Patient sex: F
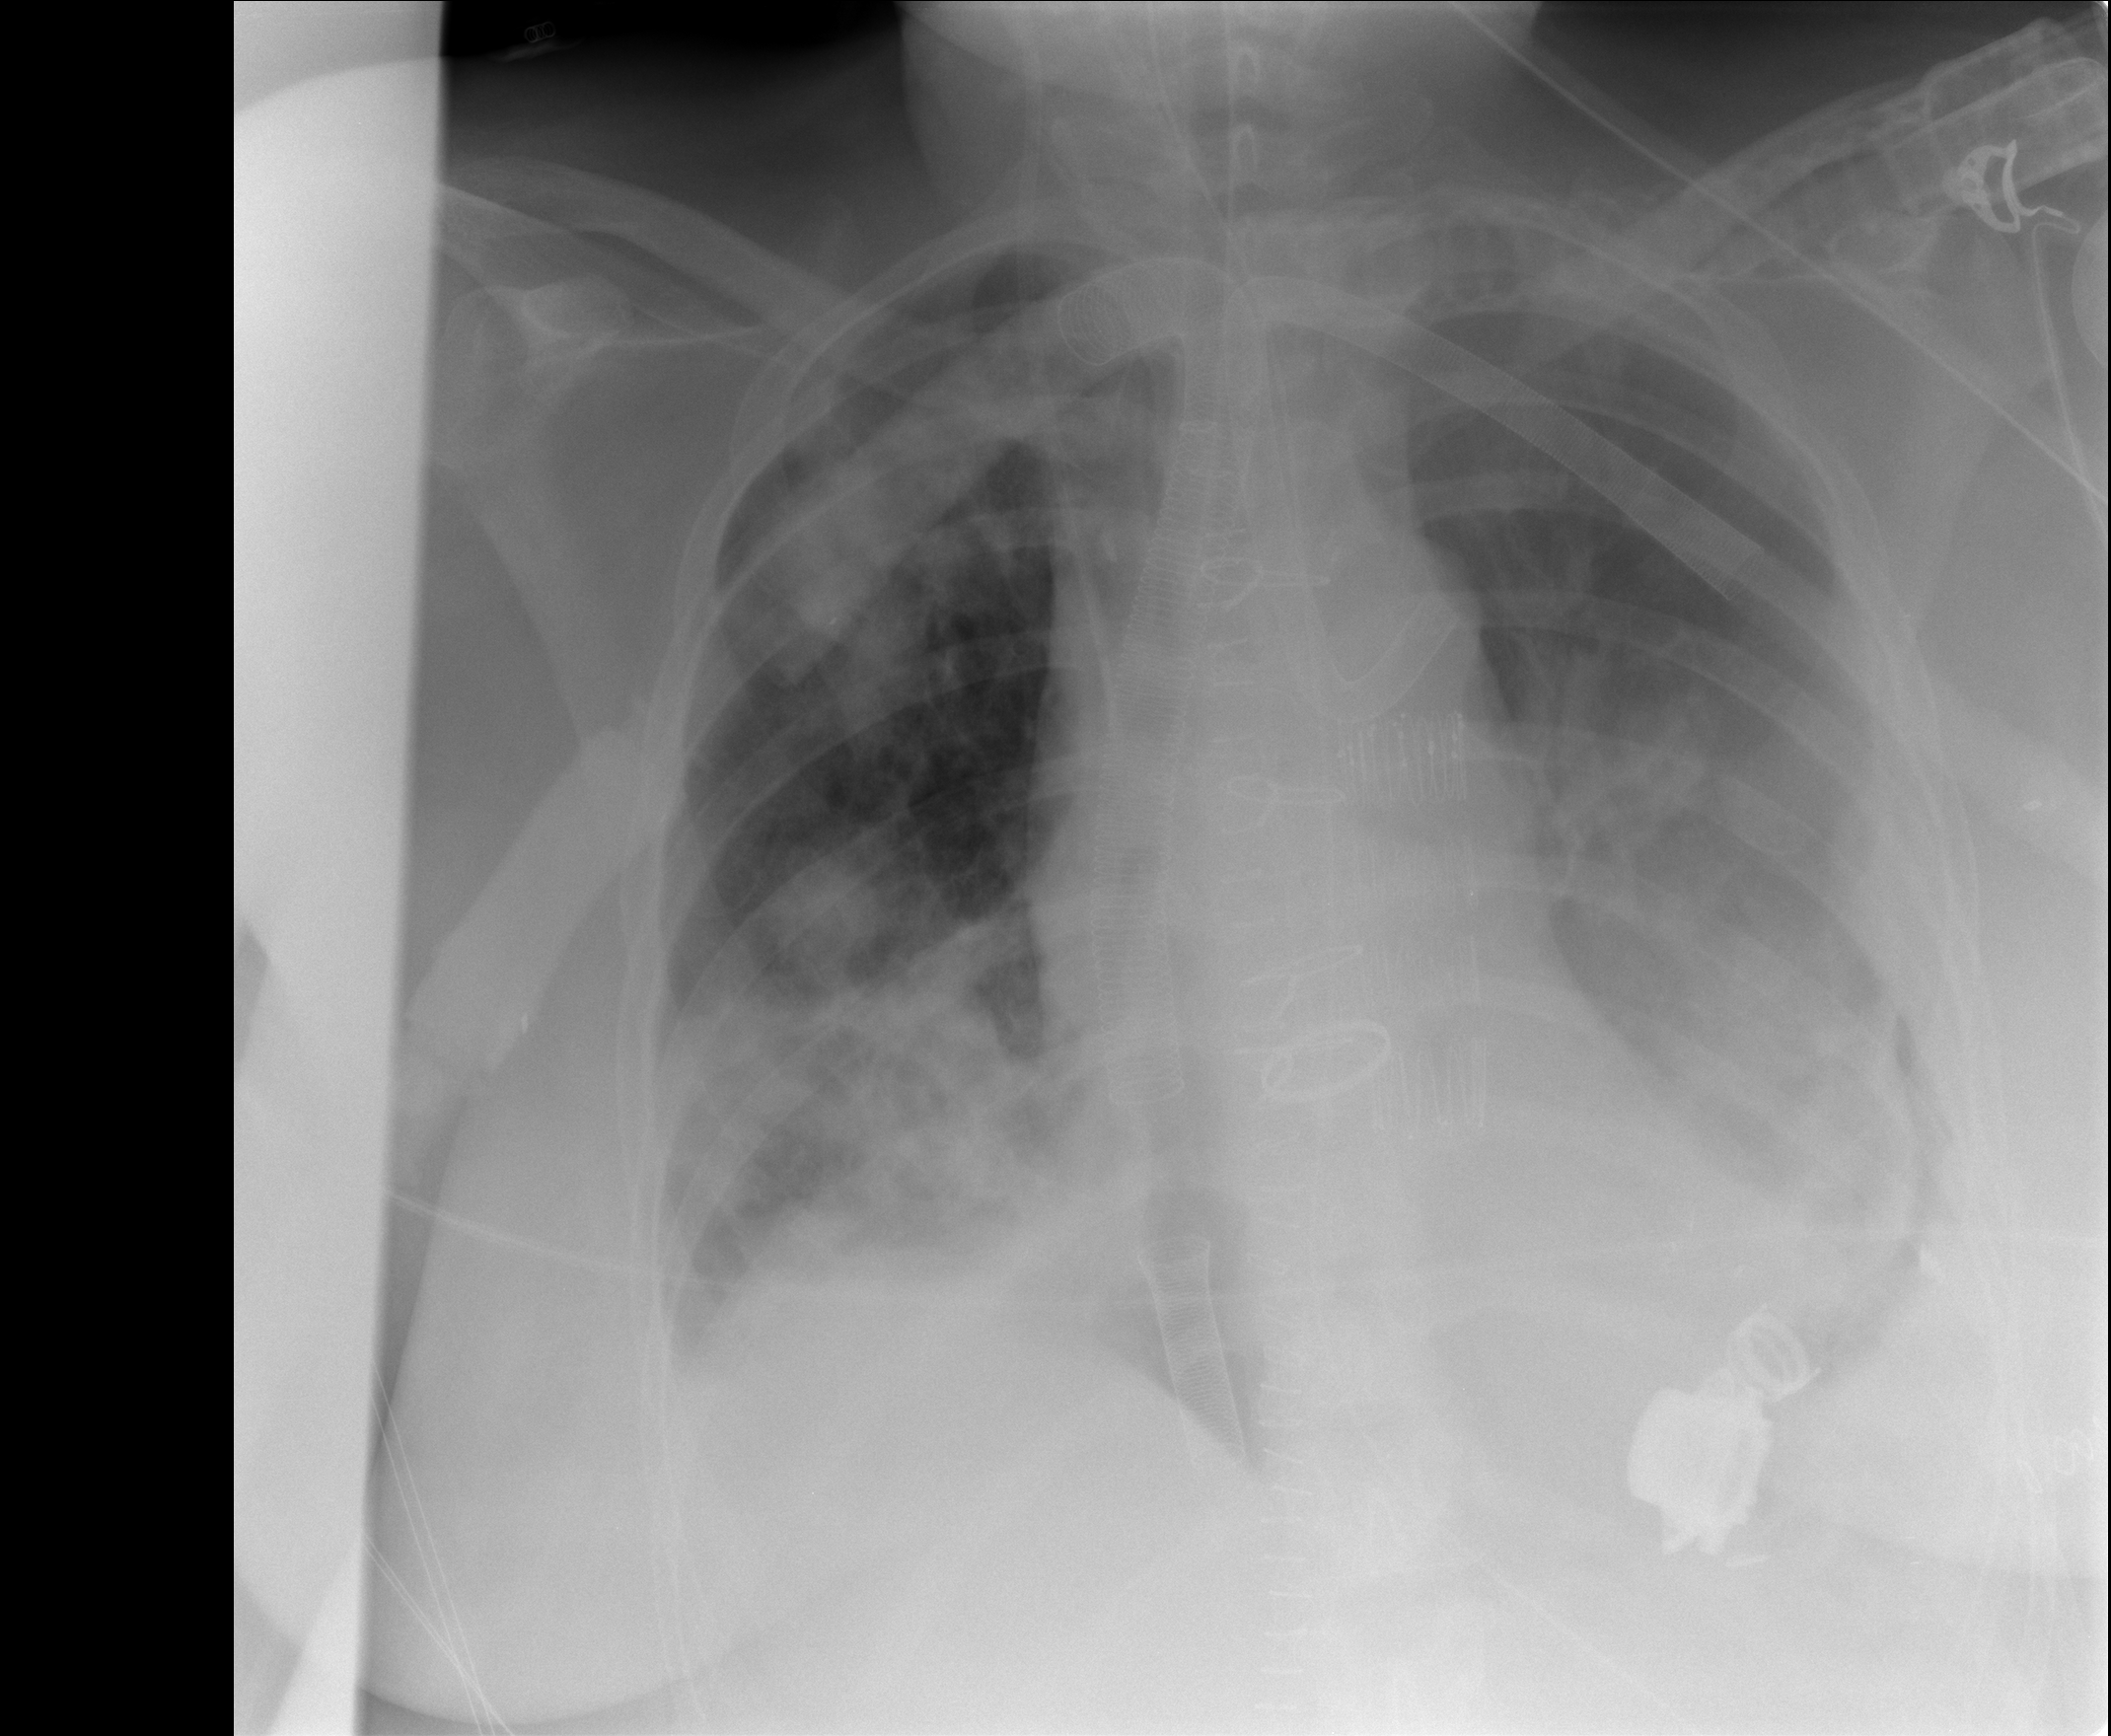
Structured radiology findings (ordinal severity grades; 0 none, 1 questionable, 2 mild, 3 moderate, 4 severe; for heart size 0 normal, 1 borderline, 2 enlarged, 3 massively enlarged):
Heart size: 0
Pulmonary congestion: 1
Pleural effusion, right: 2
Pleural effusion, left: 2
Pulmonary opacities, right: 3
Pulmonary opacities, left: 3
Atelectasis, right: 3
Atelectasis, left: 3